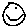
Label: smiley face